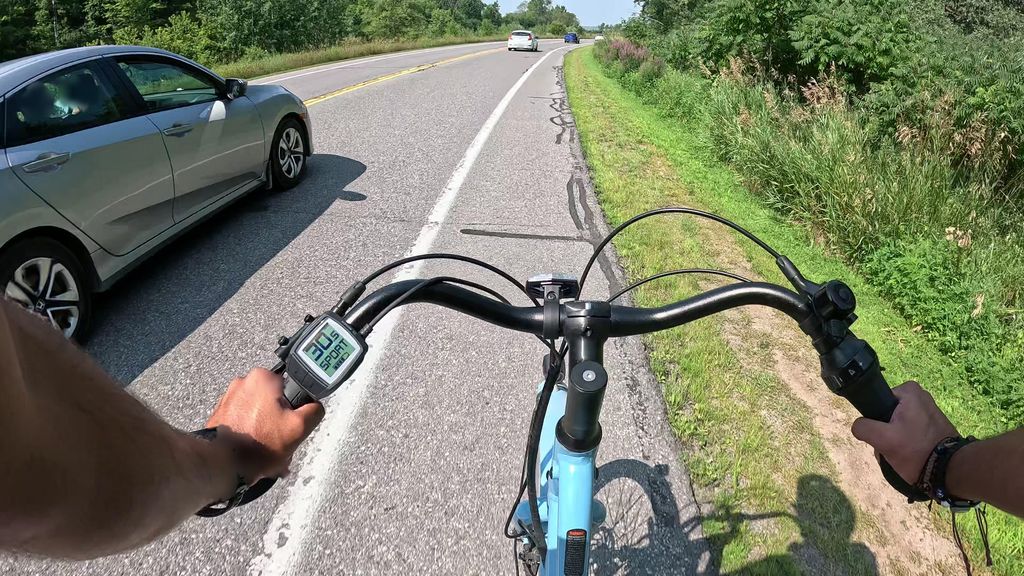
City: ottawa-gatineau